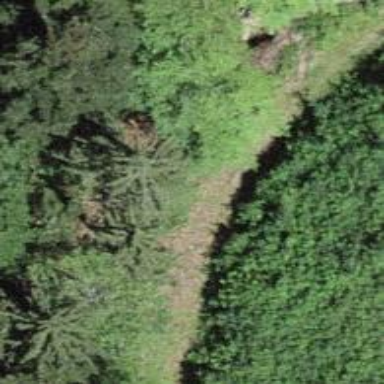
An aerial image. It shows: Ground path.